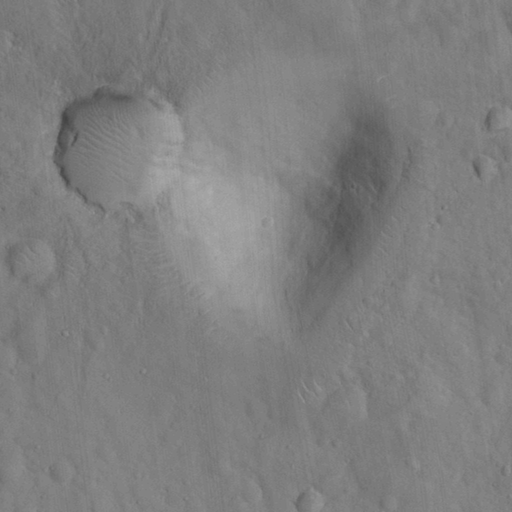
Classes present: Background, Cone